Question: Screenshot:

I am working on this android theme template. It has a scrollview on its layout so that the cards can scroll vertically. The issue that I am facing is that whenever I open the app, it opens up like in image no. 1 i.e. scrolled automatically to the bottom whereas I would like it to open up at the top just like in Image no. 2.
I am a beginner at coding so don't know much about layouts.
Here is the gridview_main.xml code
'''
<ScrollView xmlns:android="http://schemas.android.com/apk/res/android"
android:layout_width="match_parent"
android:layout_height="match_parent"
android:orientation="vertical"
android:background="@color/app_bg" >
<LinearLayout
android:layout_width="match_parent"
android:layout_height="wrap_content"
android:layout_gravity="top"
android:orientation="vertical" >
<include
android:layout_width="match_parent"
android:layout_height="wrap_content"
layout="@layout/feature_banner" />
<FrameLayout
android:layout_width="match_parent"
android:layout_height="wrap_content"
android:padding="@dimen/list_padding"
android:layout_gravity="center"
android:id="@+id/container" />
</LinearLayout>
</ScrollView>
'''
and here is the gridview_layout.xml code.
'''
<RelativeLayout xmlns:android="http://schemas.android.com/apk/res/android"
xmlns:tools="http://schemas.android.com/tools"
android:id="@+id/linearLayout1"
android:layout_width="match_parent"
android:layout_height="wrap_content"
android:orientation="vertical"
android:gravity="center"
tools:context="listview.Main">
<RelativeLayout
android:layout_width="match_parent"
android:layout_height="@dimen/list_height"
android:background="@drawable/card_bg_pressed"
android:orientation="horizontal"
android:padding="@dimen/list_icon"
tools:ignore="UselessParent" >
<ImageView
android:id="@+id/list_image"
android:contentDescription="@string/content_description"
android:layout_width="@dimen/listview_icon"
android:layout_height="@dimen/listview_icon"
android:layout_marginLeft="@dimen/list_icon"
android:layout_marginRight="@dimen/list_icon_right"
android:layout_alignParentLeft="true"
android:layout_centerVertical="true"
android:src="@drawable/icon_email" />
<TextView
android:id="@+id/description"
android:layout_width="wrap_content"
android:layout_height="wrap_content"
android:layout_below="@+id/title"
android:layout_marginTop="-1dp"
android:layout_marginRight="@dimen/list_padding"
android:layout_toRightOf="@+id/list_image"
android:text="Join our Google+ Community and share your themes or find themes
android:textSize="@dimen/list_desc_text"
android:textColor="@color/list_desc_color"
tools:ignore="HardcodedText"/>
<TextView
android:id="@+id/title"
android:layout_width="wrap_content"
android:layout_height="wrap_content"
android:layout_alignLeft="@+id/description"
android:layout_alignParentTop="true"
android:layout_marginTop="6dp"
android:text="Community"
android:textColor="@color/list_title_color"
android:textSize="@dimen/list_title_text"
tools:ignore="HardcodedText" />
<ImageView
android:id="@+id/imageView1"
android:contentDescription="@string/content_description"
android:layout_width="match_parent"
android:layout_height="match_parent"
android:layout_alignParentBottom="true"
android:layout_alignParentLeft="true"
android:layout_alignParentRight="true"
android:layout_alignParentTop="true"
android:background="@drawable/card_bg_pressed_top" />
</RelativeLayout>
</RelativeLayout>
'''
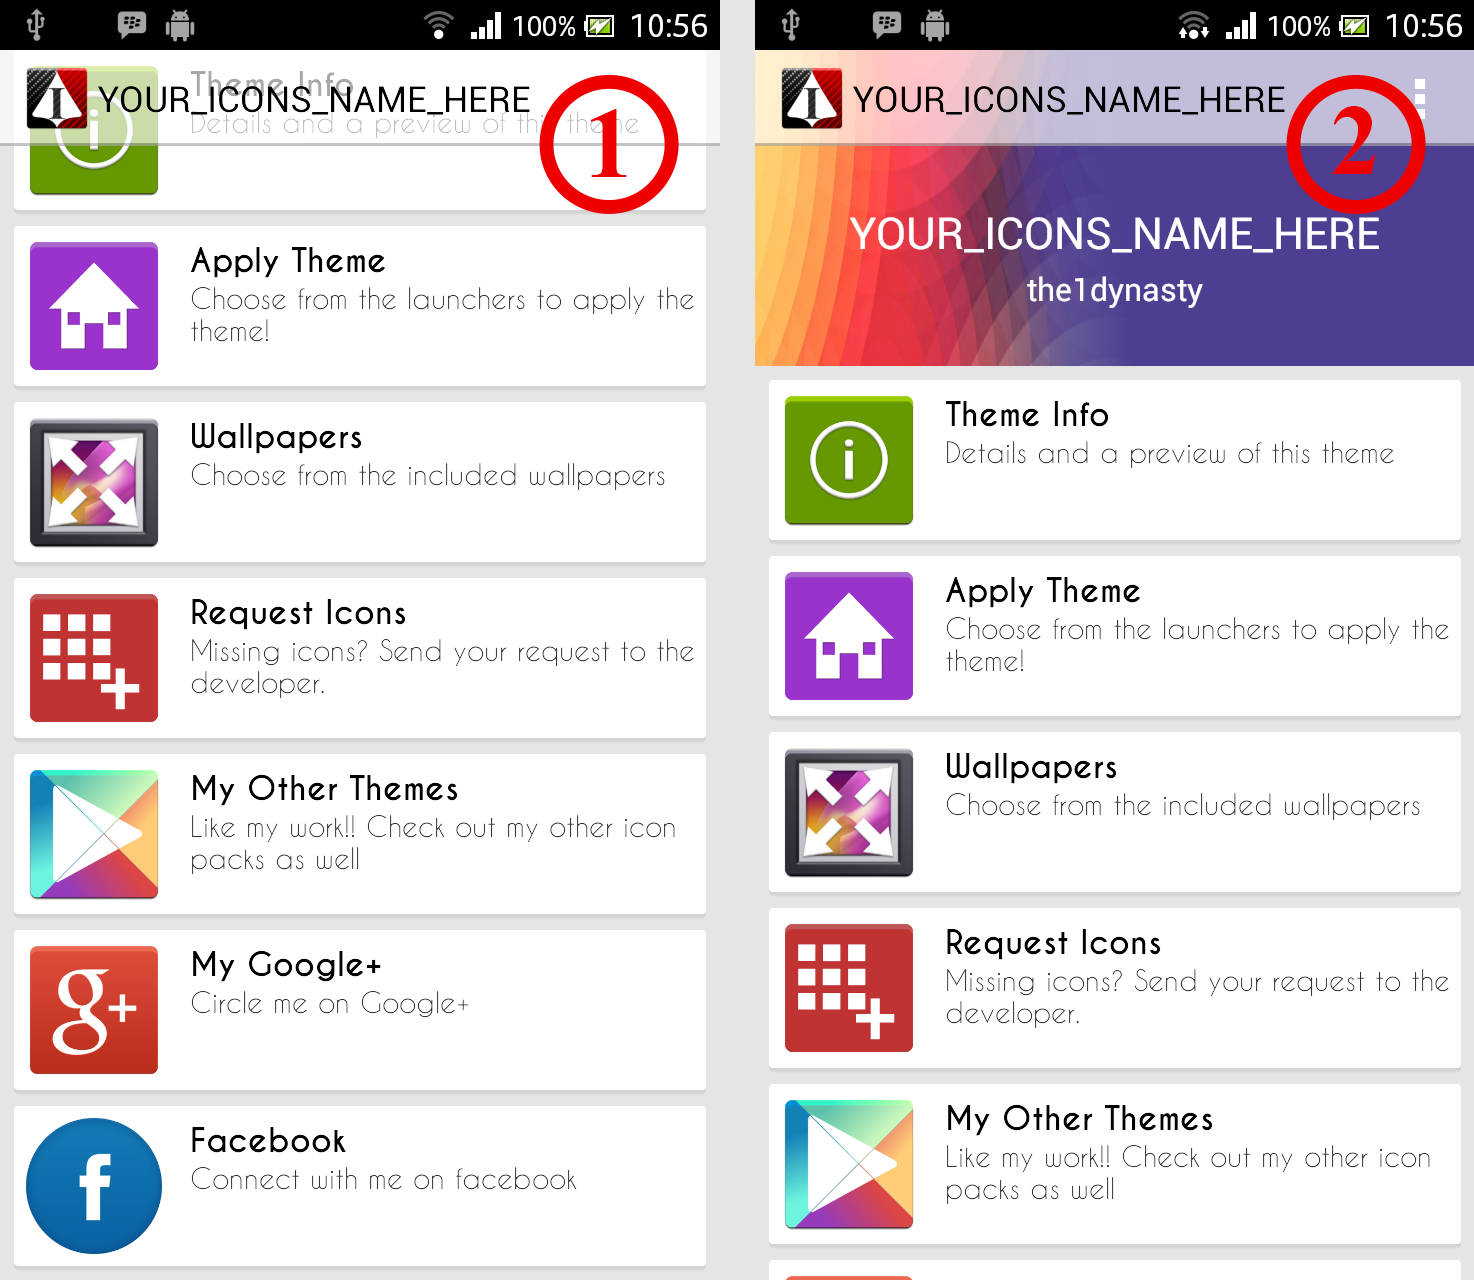
Answer: You can use <URL> attribute to control that descendants of 'ScrollView' should get focus or not. If you want that the 'ScrollView' should not scroll down automatically then set the value of 'android:descendantFocusability' attribute to 'blocksDescendants' and add this attribute to the 'LinearLayout' which is the child of 'ScrollView'.
'''
<LinearLayout
android:layout_width="match_parent"
android:layout_height="wrap_content"
android:layout_gravity="top"
android:orientation="vertical"
android:descendantFocusability="blocksDescendants" >
'''